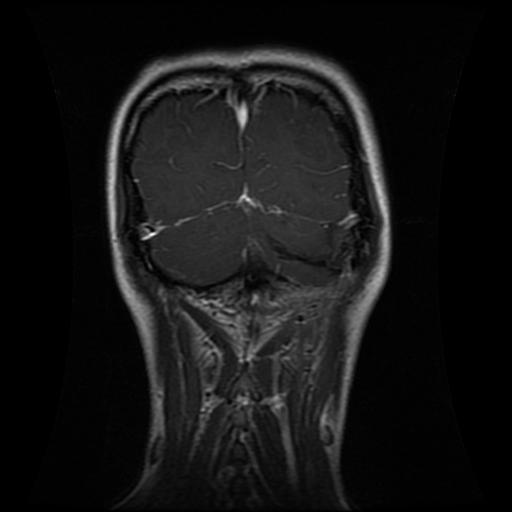
Label: glioma